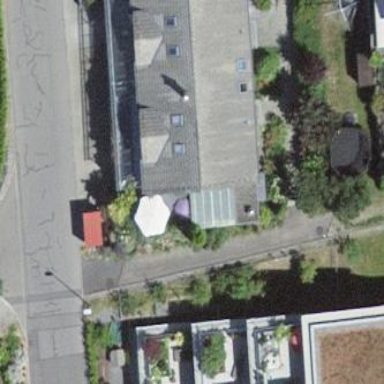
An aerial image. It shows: Terrace building.